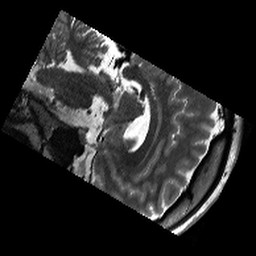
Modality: T2w
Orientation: sagittal